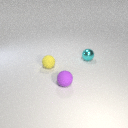
small yellow rubber sphere to the left of small purple rubber sphere